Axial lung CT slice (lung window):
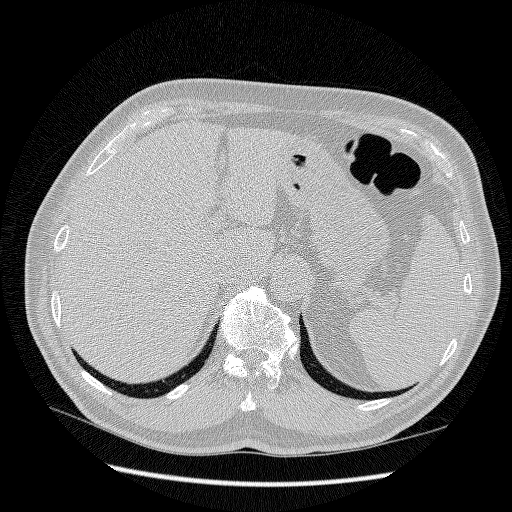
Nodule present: no